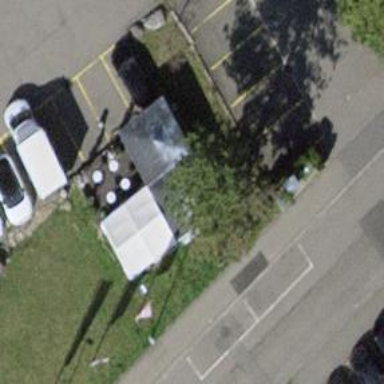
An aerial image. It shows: Fast food establishment.